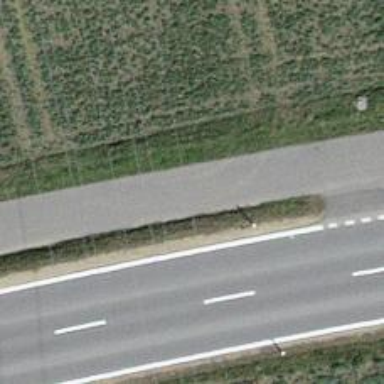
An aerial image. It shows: Paved track with grade1 surface. It is designated for agricultural vehicles.